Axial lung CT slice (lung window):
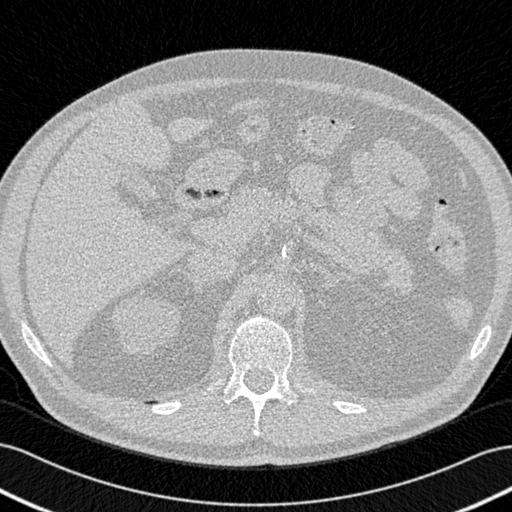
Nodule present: no